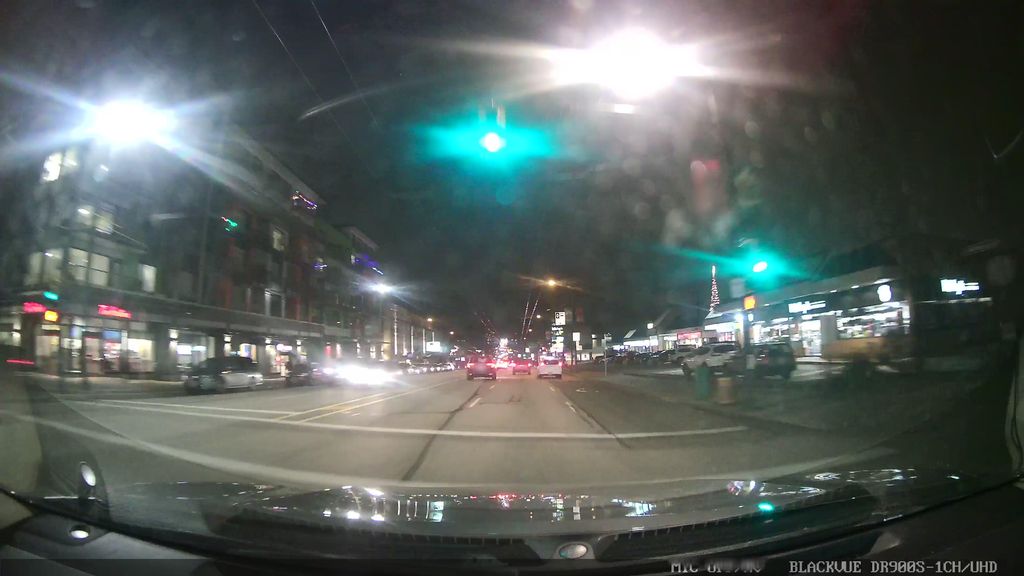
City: vancouver